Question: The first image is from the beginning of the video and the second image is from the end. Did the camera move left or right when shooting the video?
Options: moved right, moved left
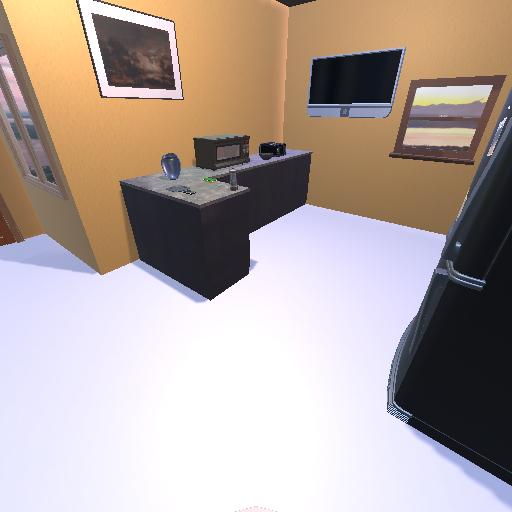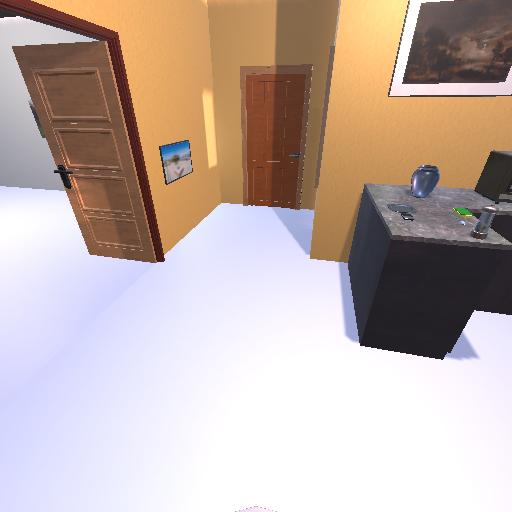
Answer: moved right